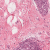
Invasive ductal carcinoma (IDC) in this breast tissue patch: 0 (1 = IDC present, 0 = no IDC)